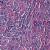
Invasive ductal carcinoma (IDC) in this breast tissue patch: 0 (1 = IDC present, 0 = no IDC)